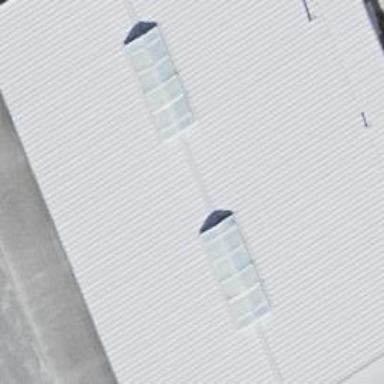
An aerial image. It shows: Industrial building.